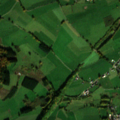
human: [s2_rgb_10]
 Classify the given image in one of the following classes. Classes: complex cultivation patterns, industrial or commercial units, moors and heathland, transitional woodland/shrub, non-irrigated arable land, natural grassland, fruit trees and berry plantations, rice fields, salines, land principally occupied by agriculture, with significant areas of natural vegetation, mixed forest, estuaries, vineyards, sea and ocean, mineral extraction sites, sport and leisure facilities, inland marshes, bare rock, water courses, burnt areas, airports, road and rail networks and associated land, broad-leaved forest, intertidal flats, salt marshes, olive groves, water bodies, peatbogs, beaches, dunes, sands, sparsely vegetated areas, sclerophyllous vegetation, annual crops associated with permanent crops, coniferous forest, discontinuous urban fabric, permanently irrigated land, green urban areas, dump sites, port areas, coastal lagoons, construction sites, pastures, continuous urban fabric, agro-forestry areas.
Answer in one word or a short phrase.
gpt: discontinuous urban fabric, pastures, complex cultivation patterns, land principally occupied by agriculture, with significant areas of natural vegetation